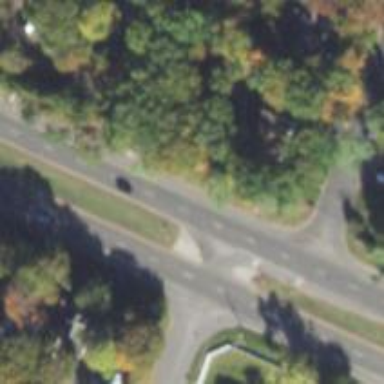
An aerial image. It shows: Trunk highway.